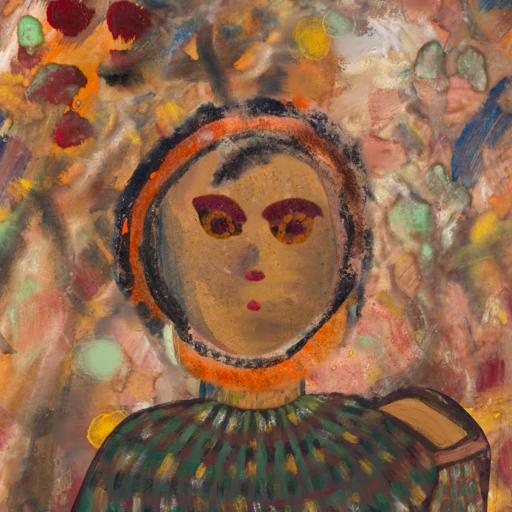
Background: Mother_And_Son_Mother, Head And Neck Front: In_The_Sun, Face Front: Doll, Bust: After_Raid, Hair Front: Childish, Head Accessory: Blank, Second Necklace: Blank, Necklace: Blank, Baby: Blank